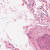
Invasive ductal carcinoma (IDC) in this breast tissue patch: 0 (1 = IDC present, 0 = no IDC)